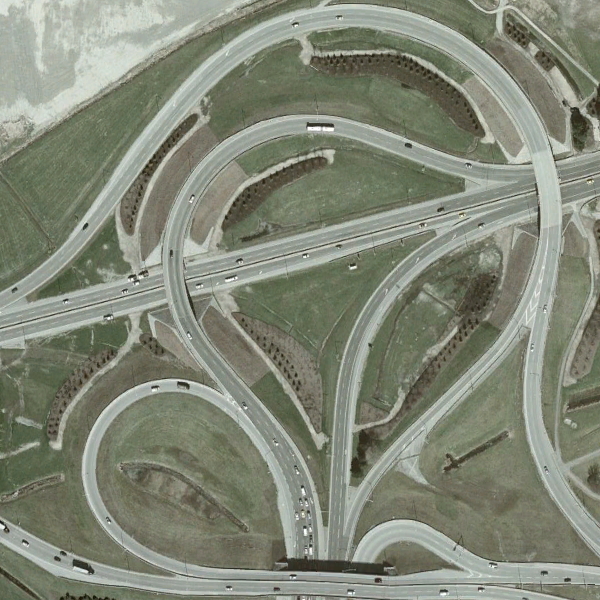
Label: Viaduct